六年级 · 立体几何学
 (10 分）计算下图的圆柱的体积和表面积, 圆锥的体积。

(1)

(2) (5 分)

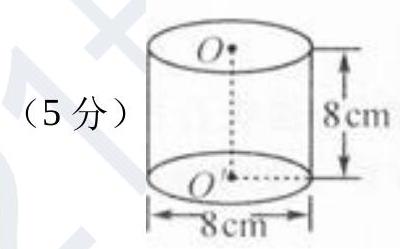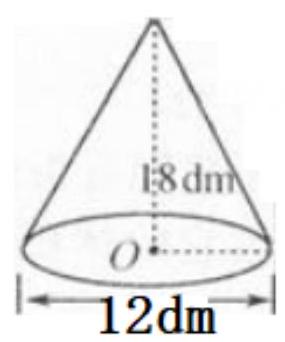
答案: （1） $(8 \div 2)^{2} \times 3.14 \times 8$

$=50.24 \times 8$

$=401.92$ （立方厘米）

$(8 \div 2)^{2} \times 3.14 \times 2+8 \times 3.14 \times 8$

$=100.48+200.96$

$=301.44$ (平方厘米)

答：圆柱的体积是 401.92 立方厘米，圆柱的表面积是 301.44。

（2） $(12 \div 2)^{2} \times 3.14 \times 18 \times$

$=36 \times 3.14 \times 18 \times$

$\frac{1}{3}$

$=113.04 \times 18 \times$

$\frac{1}{3}$

$=678.24$ （立方厘米）

答：圆雉的体积是 678.24 立方厘米。